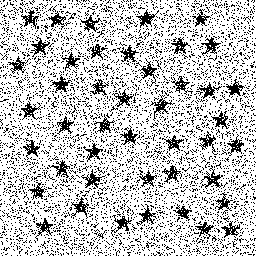
Squares: 0
Triangles: 0
Stars: 44
Total shapes: 44